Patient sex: F
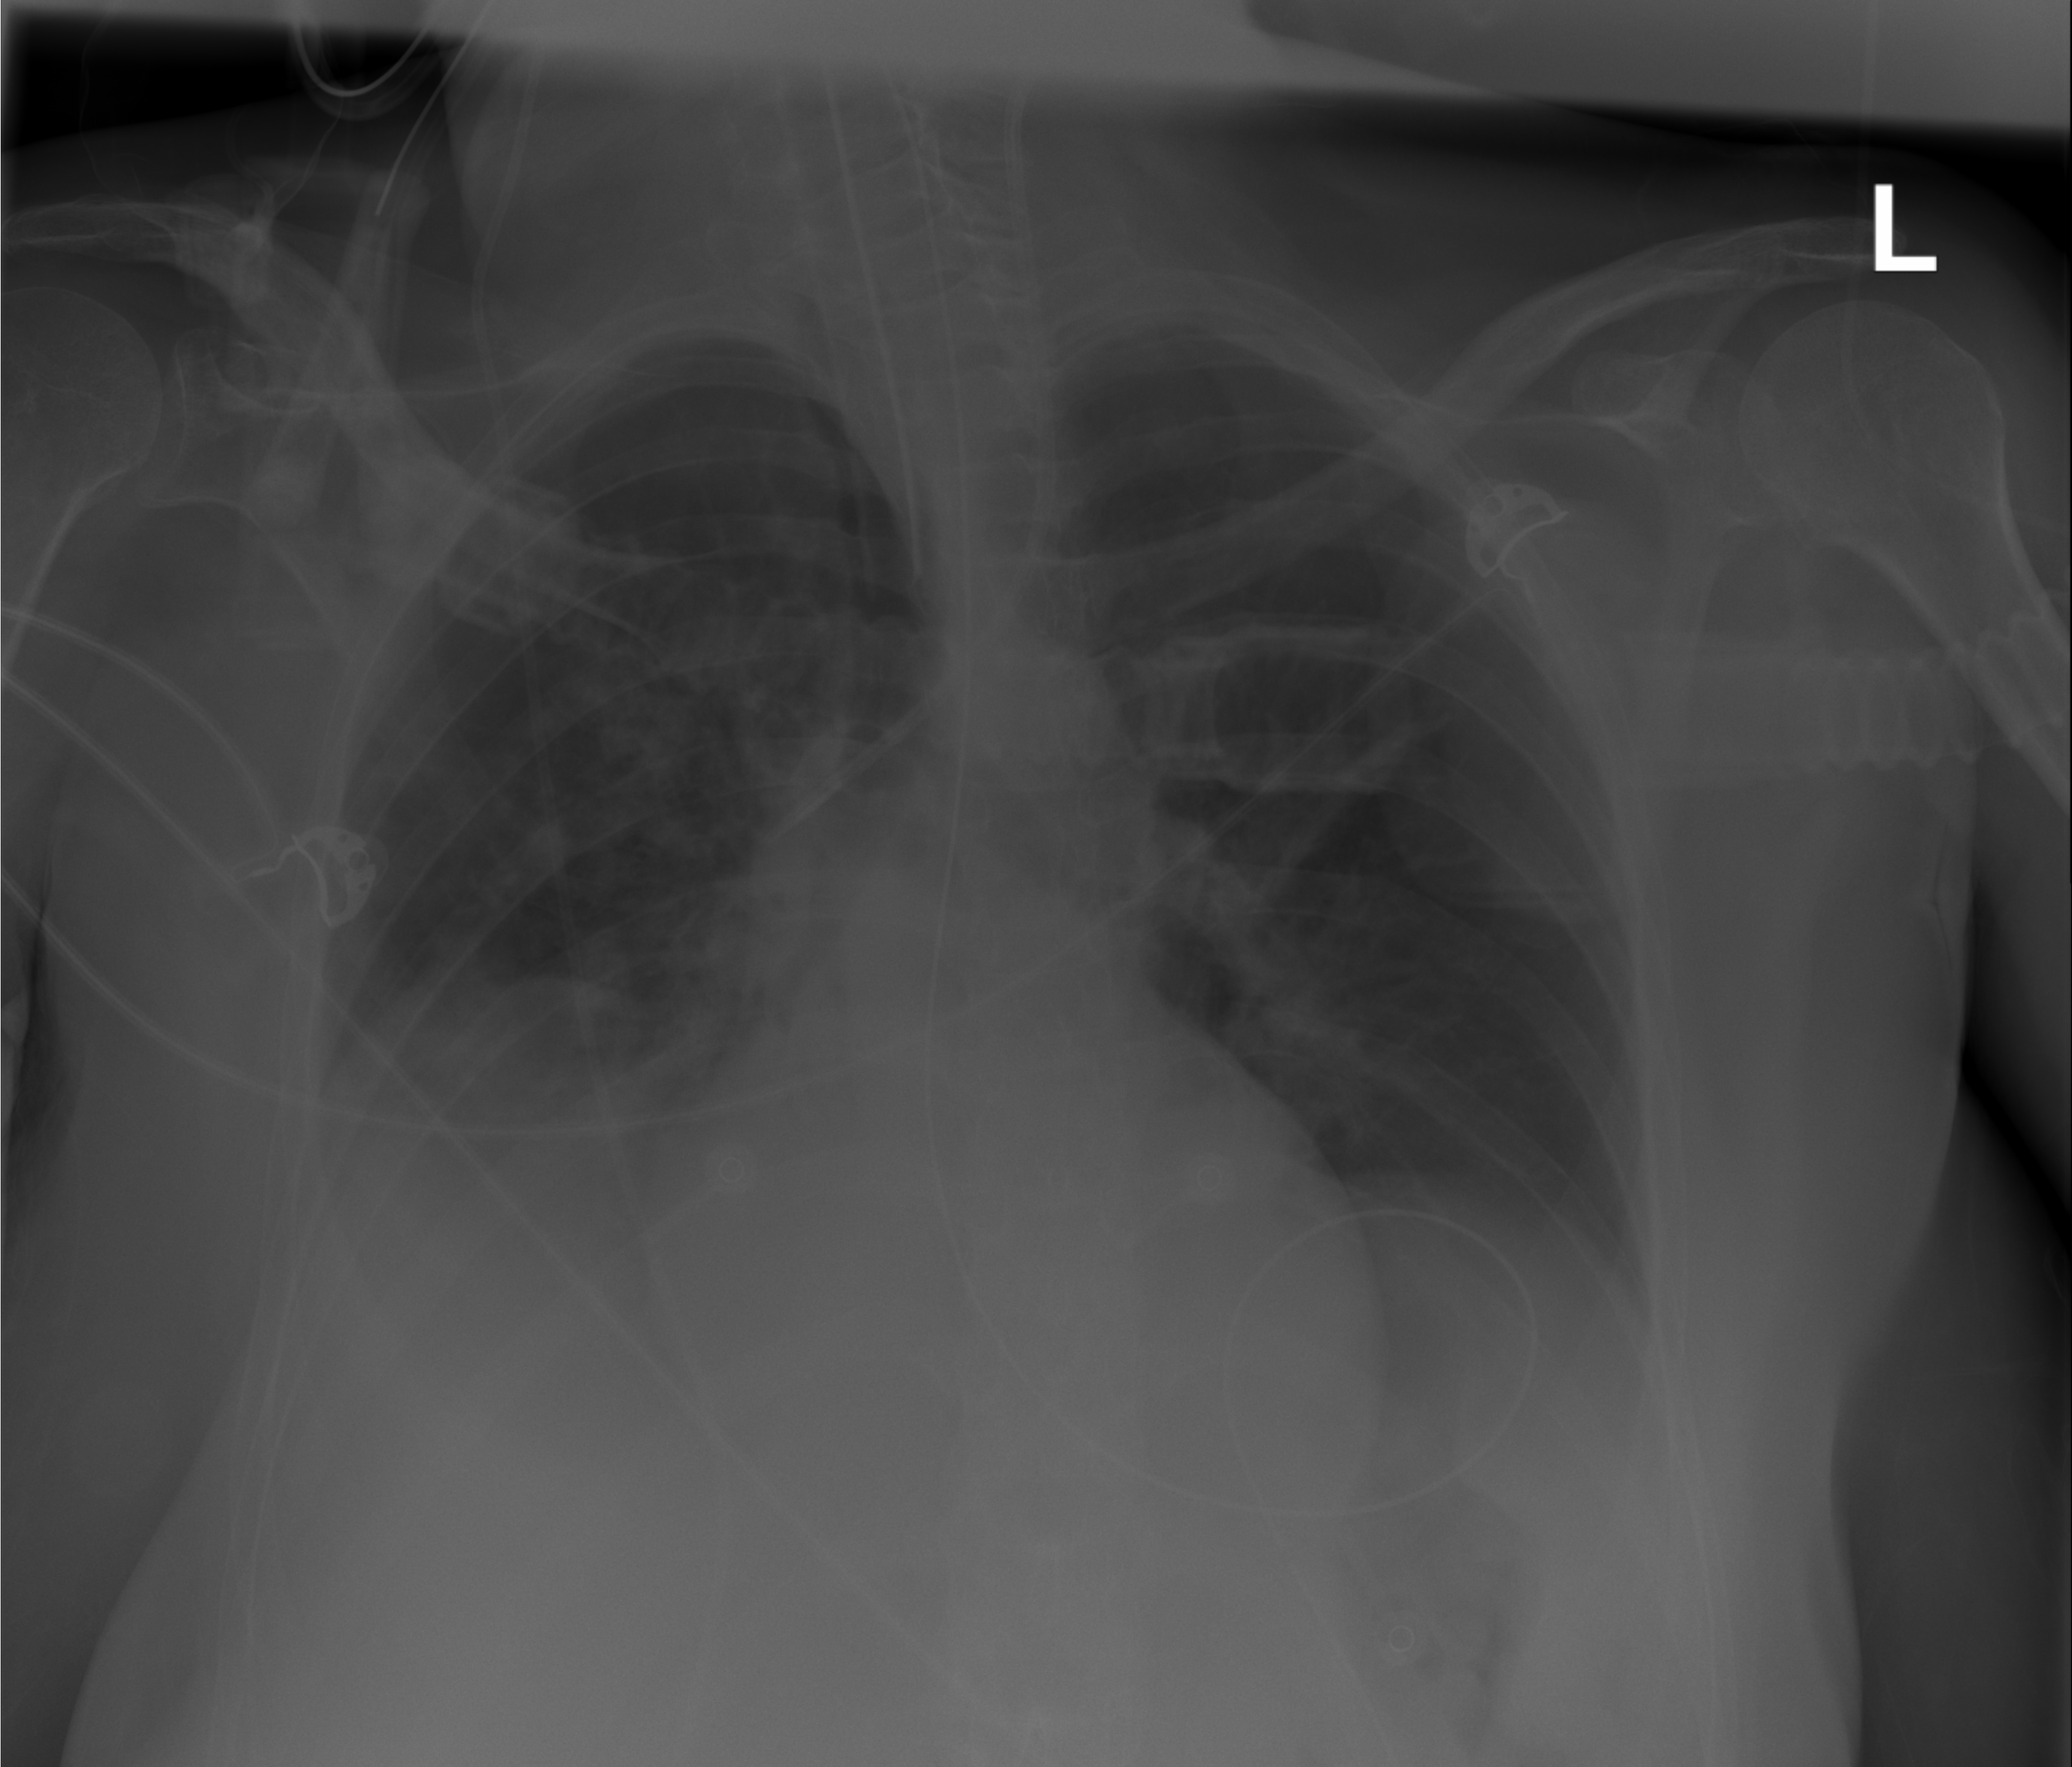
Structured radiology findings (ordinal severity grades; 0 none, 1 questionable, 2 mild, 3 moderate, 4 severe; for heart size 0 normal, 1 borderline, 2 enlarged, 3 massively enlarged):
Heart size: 0
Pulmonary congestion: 0
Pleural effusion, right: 2
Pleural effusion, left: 0
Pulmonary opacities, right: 2
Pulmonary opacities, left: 1
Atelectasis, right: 2
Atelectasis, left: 2